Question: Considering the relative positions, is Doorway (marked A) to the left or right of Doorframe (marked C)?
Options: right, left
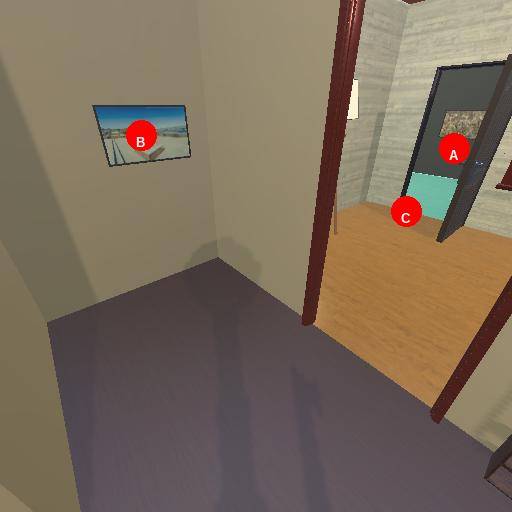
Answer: right